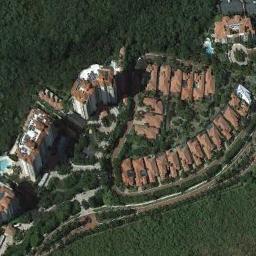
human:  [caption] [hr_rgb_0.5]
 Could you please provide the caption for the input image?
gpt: Most of the houses in the residential area are red .

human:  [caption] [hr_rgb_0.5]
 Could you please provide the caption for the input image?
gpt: Many roads and neatly arranged houses and large woods in densely populated areas .

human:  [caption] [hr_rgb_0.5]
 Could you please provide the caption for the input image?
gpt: The dense residential is next to many trees .

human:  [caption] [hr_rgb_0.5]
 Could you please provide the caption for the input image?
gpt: A dense residential area with lots of houses arranged neatly and some high-rise buildings is surrounded by the forest .

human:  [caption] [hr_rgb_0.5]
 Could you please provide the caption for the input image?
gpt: There are orange buildings with green trees around on a dense residential area .